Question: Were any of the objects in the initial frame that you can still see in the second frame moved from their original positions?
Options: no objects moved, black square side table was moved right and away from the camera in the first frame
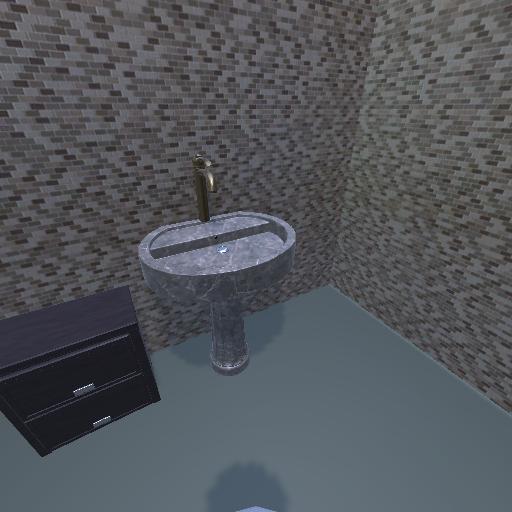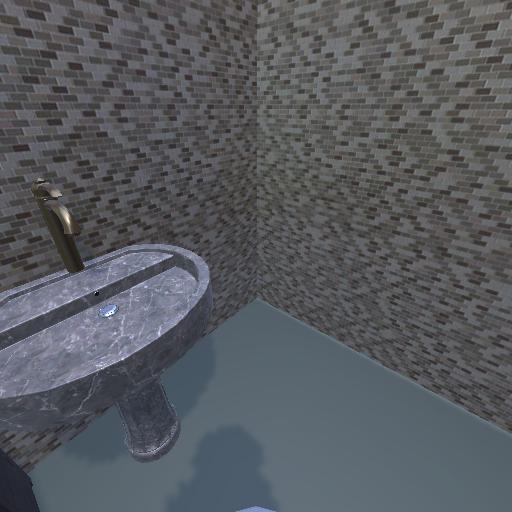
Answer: no objects moved